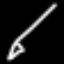
Label: pencil